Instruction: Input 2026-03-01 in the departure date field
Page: home
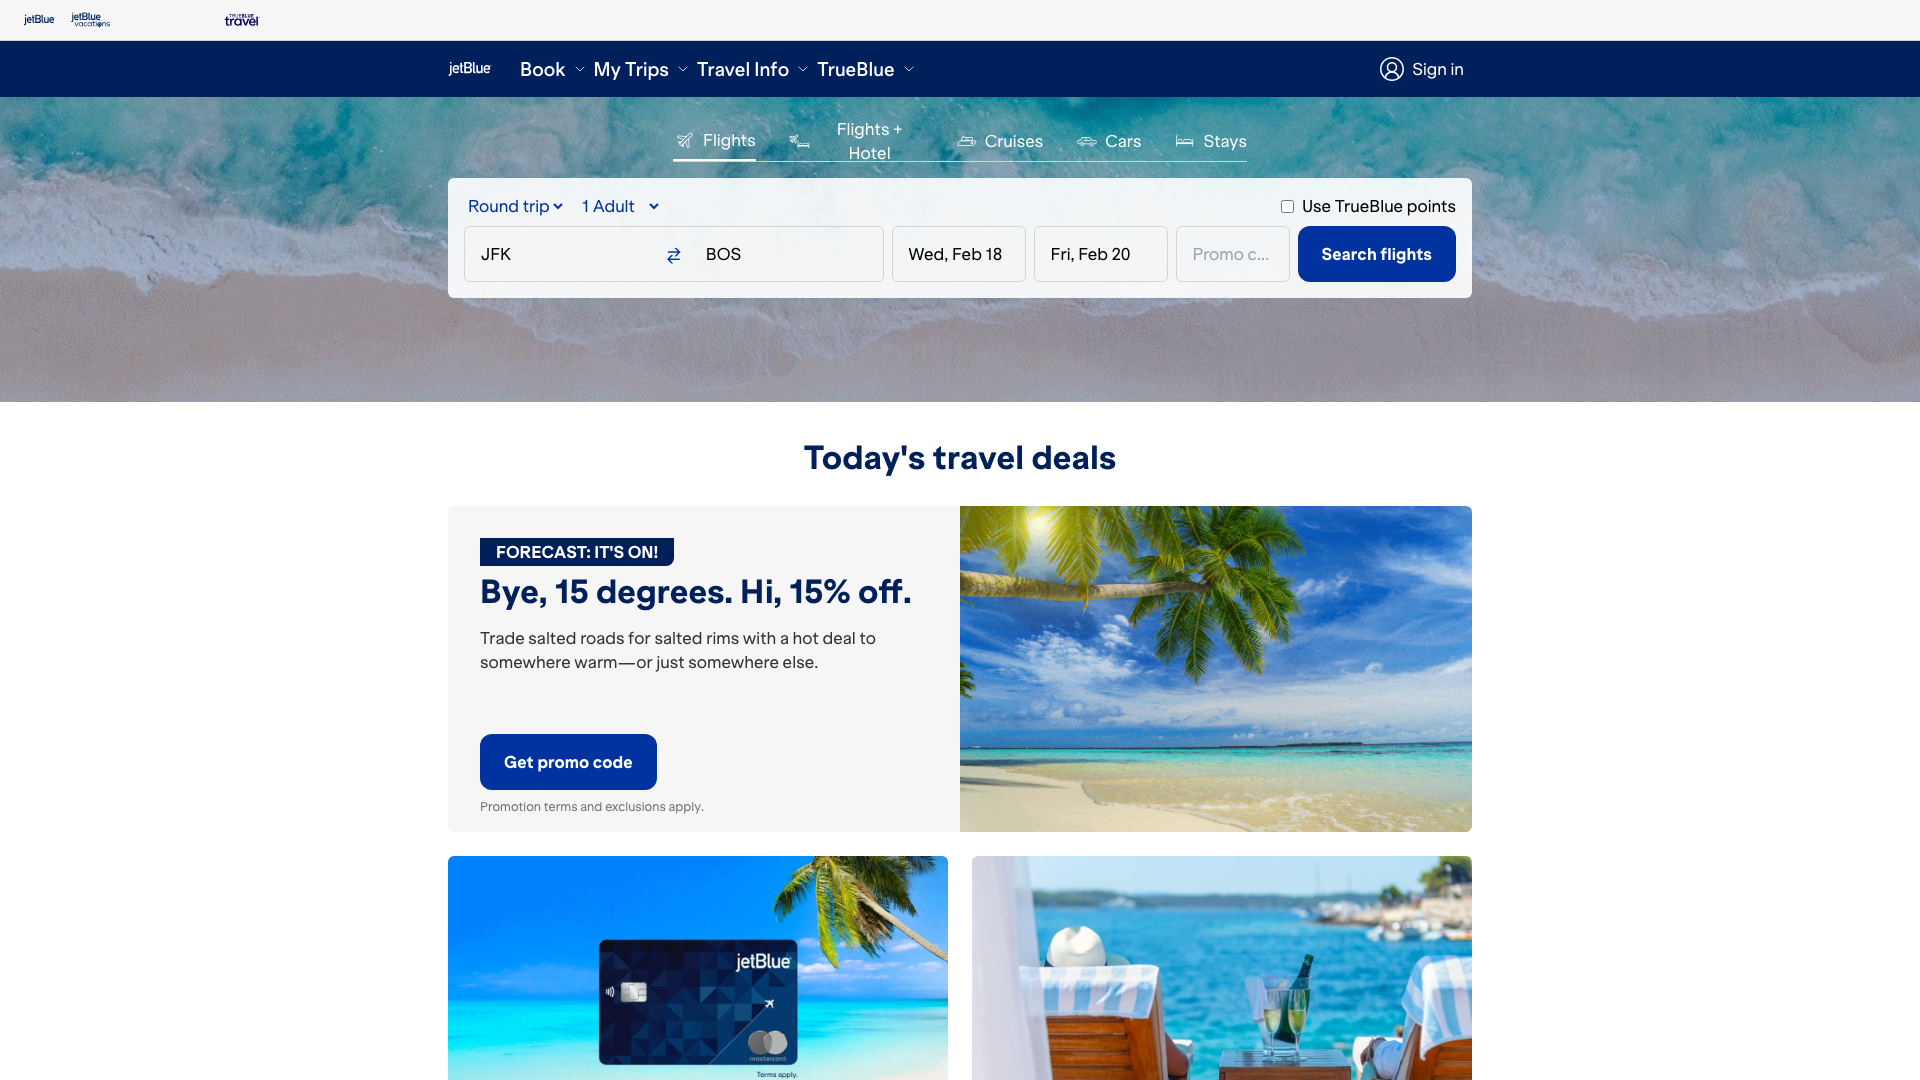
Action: type